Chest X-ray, AP view. Patient: 36 years old, sex F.
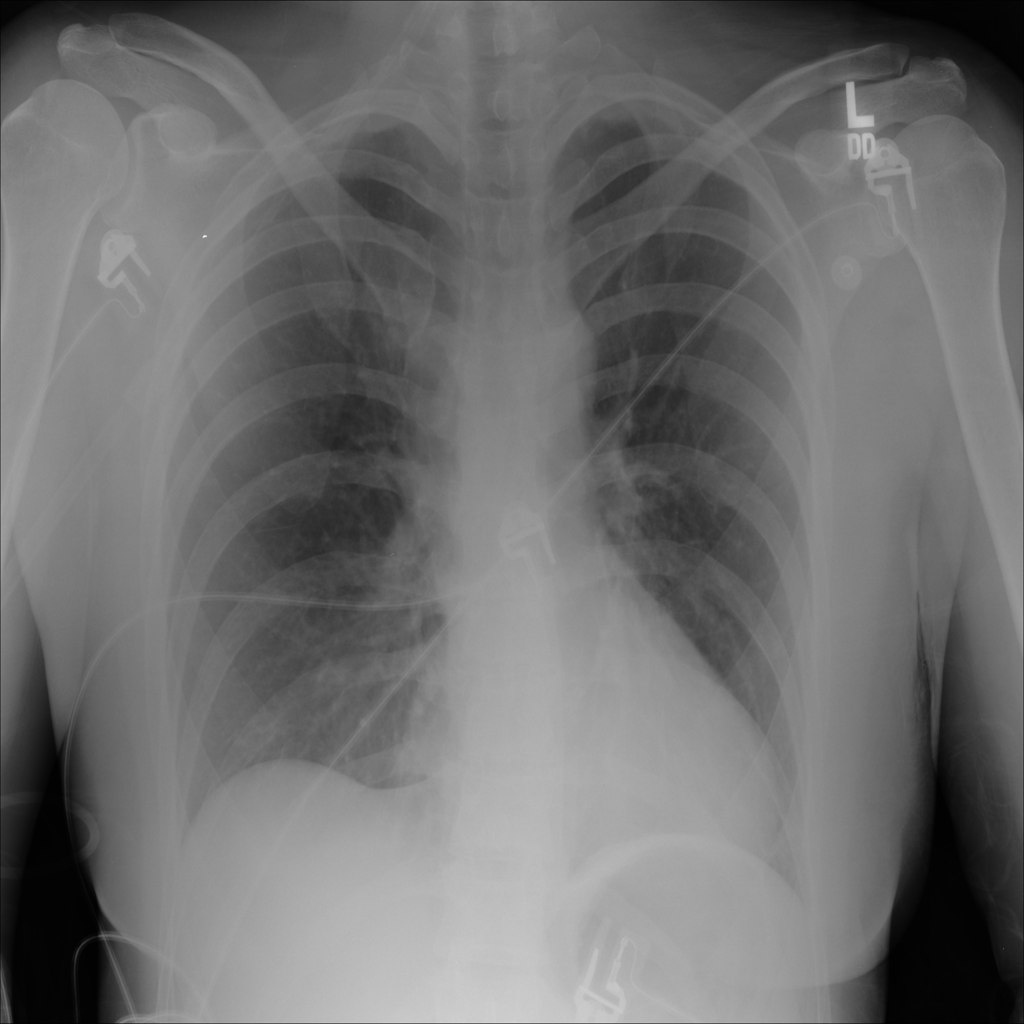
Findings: No Finding